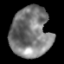
Tissue: lung
Cell type: Others
Senescence score: 0.2057
Nuclear area (px): 1977
Mean DAPI intensity: 121.865